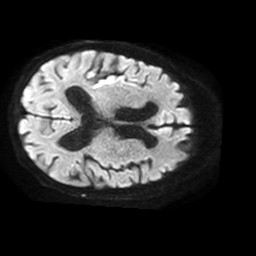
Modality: TRACE
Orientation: axial
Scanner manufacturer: philips
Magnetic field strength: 1.5 T
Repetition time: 3.393 s
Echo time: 0.06922 s